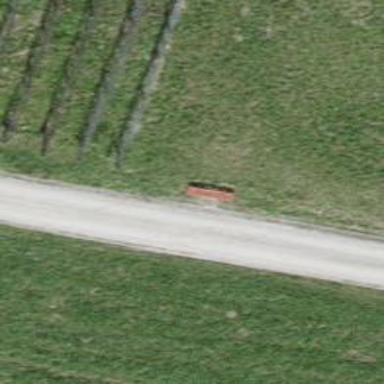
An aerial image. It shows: Red bench.